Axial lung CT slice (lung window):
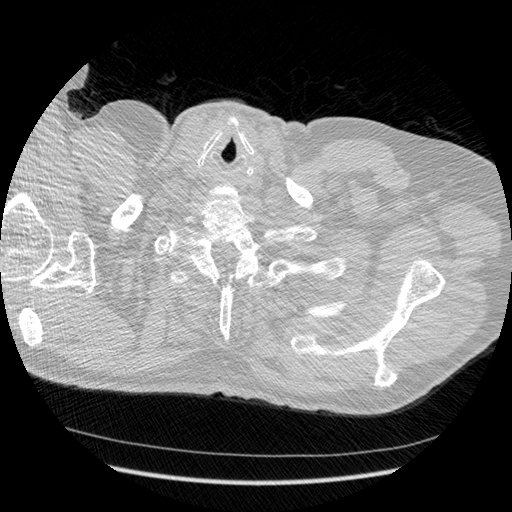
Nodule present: no